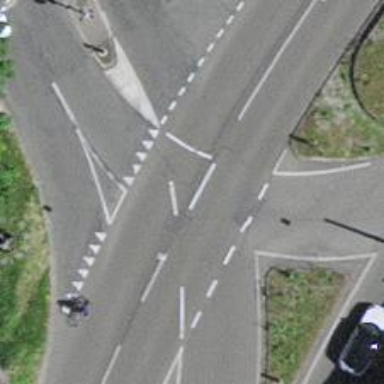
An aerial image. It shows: Road with traffic signals.